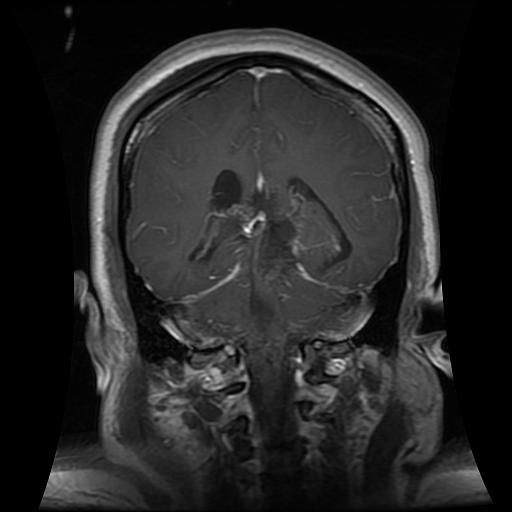
Label: glioma